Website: apple-inc
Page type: payment
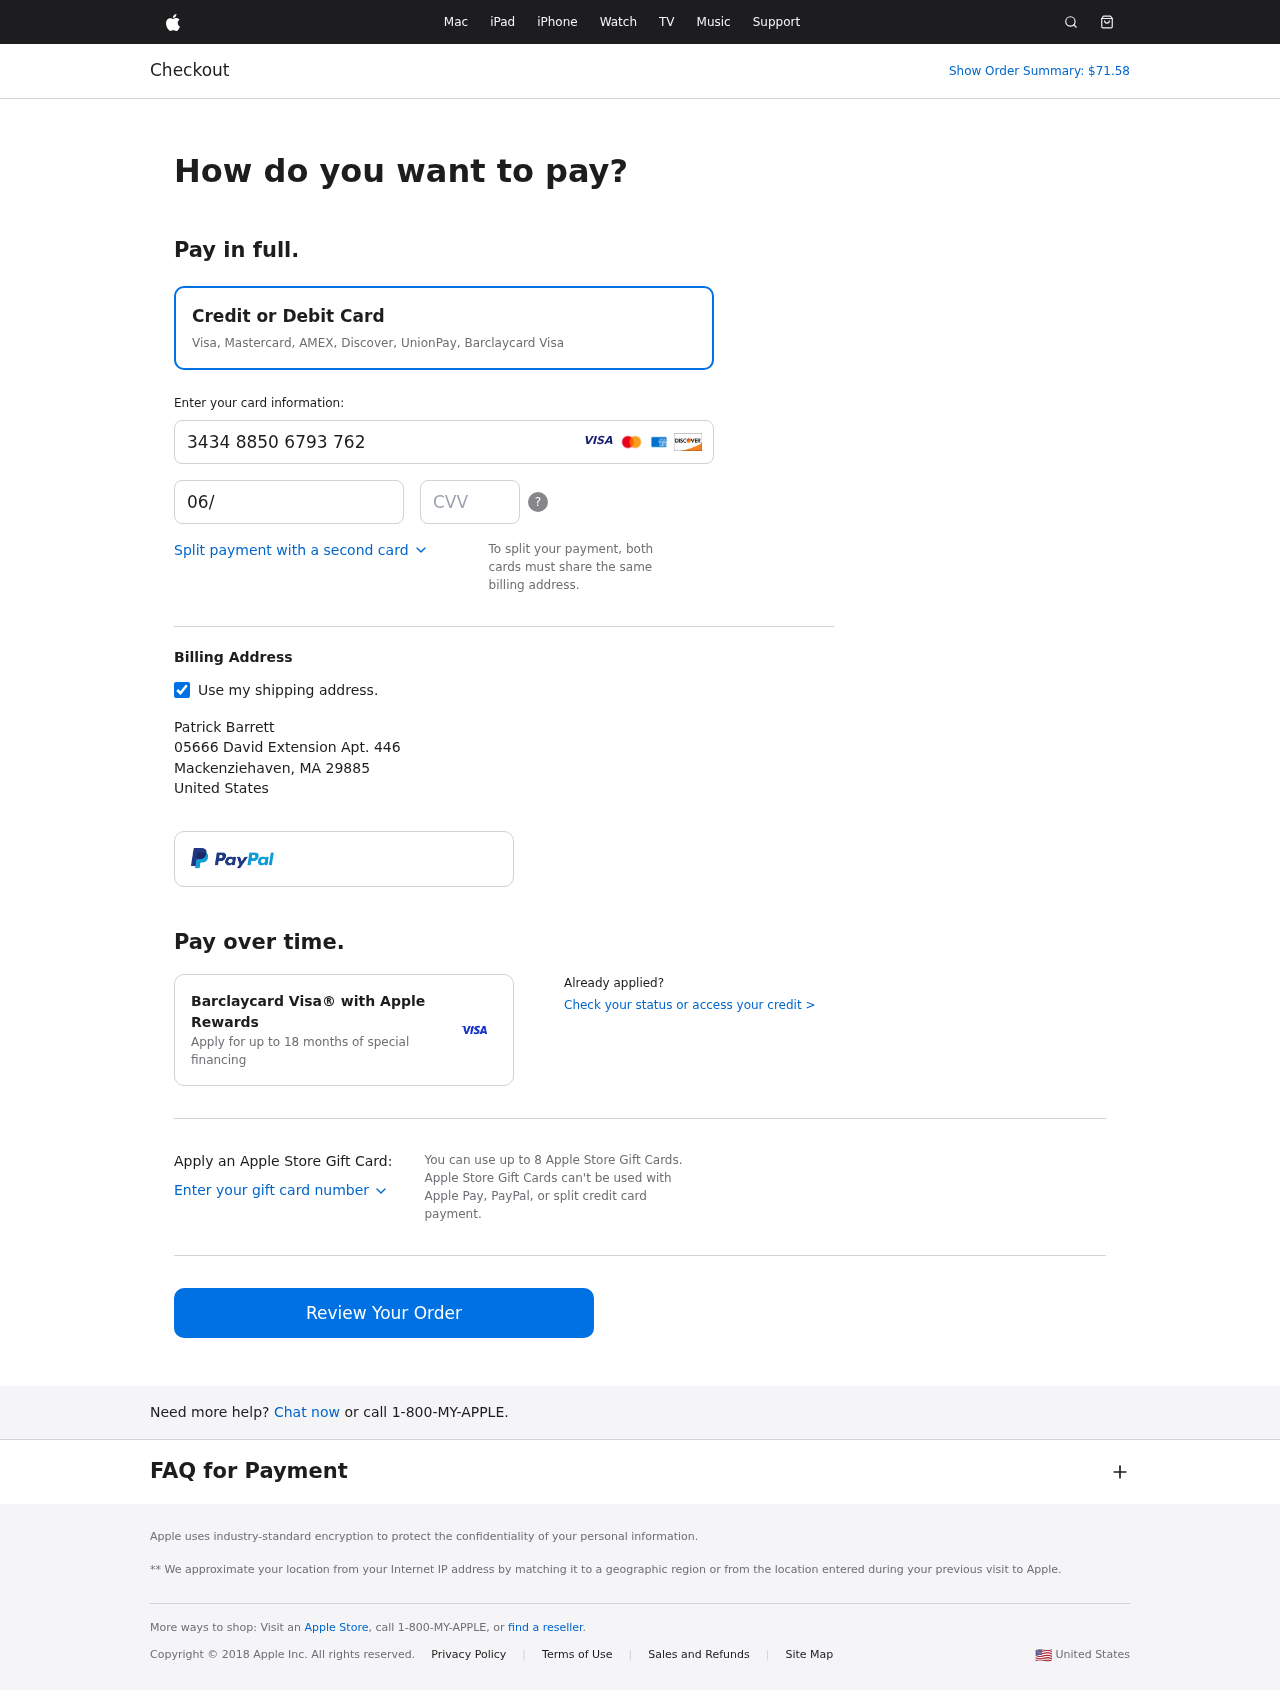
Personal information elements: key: PII_CARD_CVV
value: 1906
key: PII_CARD_EXPIRY
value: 06/26
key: PII_CARD_NUMBER
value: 3434 8850 6793 762
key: PII_CITY
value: Mackenziehaven
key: PII_COUNTRY
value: United States
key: PII_FULLNAME
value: Patrick Barrett
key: PII_POSTCODE
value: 29885
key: PII_STATE_ABBR
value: MA
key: PII_STREET
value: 05666 David Extension Apt. 446
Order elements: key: ORDER_TOTAL
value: Show Order Summary: $71.58